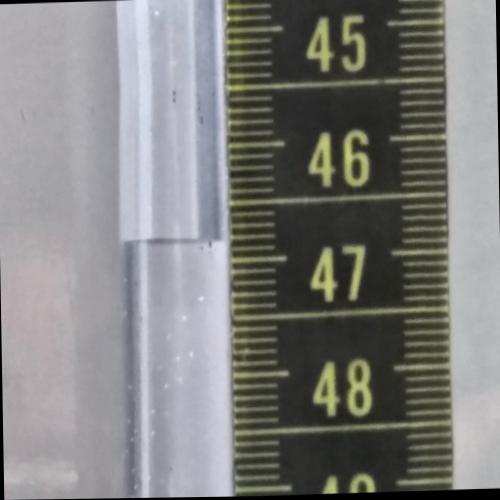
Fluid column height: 46.8 cm